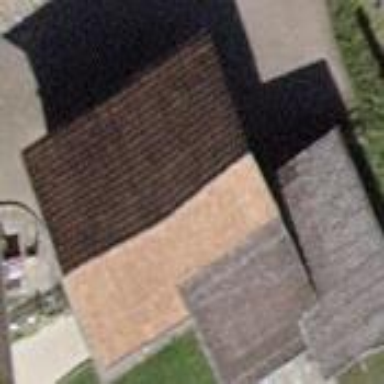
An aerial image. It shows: Shed.